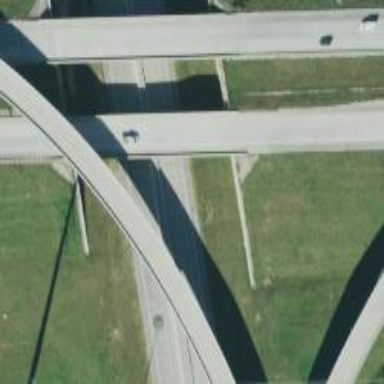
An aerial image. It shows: Motorway bridge.